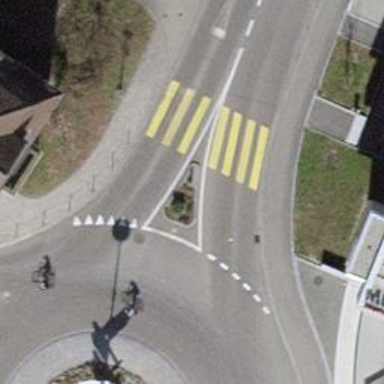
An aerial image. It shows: Uncontrolled zebra crossing on the road.